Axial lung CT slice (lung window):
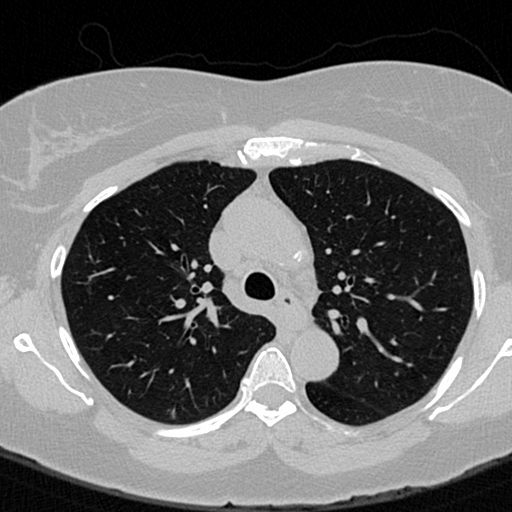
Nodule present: no